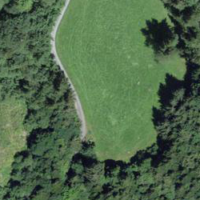
EUNIS habitat code: 44
Species observed at this site:
Mercurialis perennis